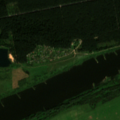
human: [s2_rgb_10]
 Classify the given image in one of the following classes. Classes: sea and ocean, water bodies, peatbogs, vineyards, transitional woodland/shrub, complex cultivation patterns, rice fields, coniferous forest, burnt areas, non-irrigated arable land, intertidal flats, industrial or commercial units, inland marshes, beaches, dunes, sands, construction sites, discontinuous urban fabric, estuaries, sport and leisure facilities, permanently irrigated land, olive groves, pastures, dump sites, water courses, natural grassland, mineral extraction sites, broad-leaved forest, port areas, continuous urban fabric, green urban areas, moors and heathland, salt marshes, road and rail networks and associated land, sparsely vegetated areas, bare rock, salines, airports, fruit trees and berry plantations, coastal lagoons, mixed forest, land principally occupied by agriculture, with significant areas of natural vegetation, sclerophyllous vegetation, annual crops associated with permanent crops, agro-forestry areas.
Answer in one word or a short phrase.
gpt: pastures, land principally occupied by agriculture, with significant areas of natural vegetation, broad-leaved forest, coniferous forest, transitional woodland/shrub, water courses